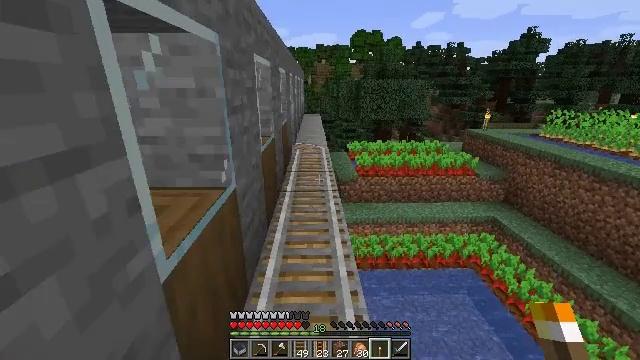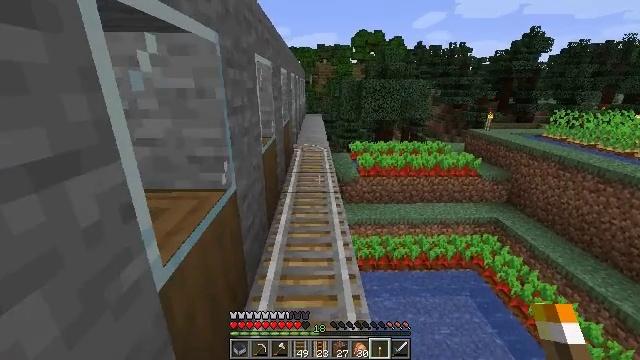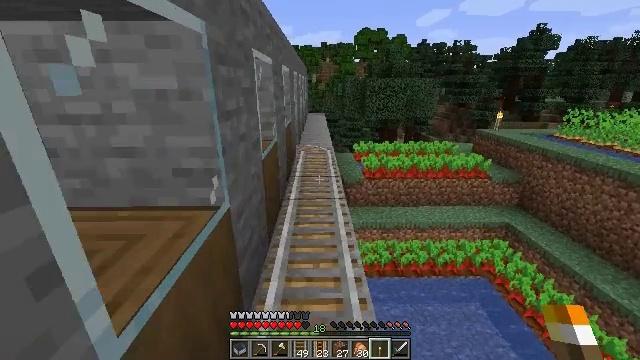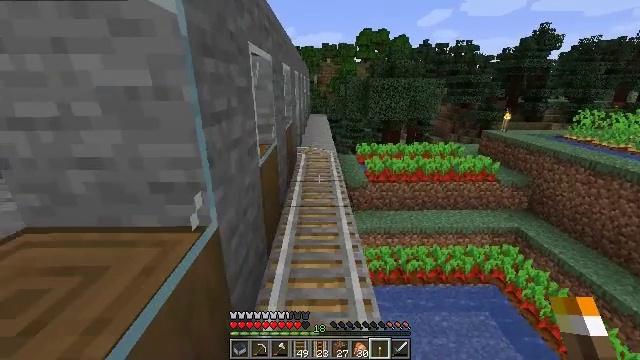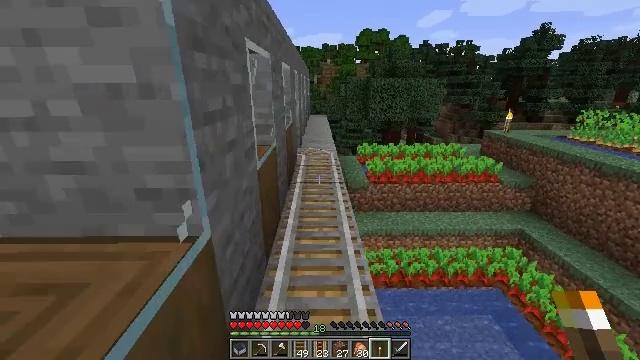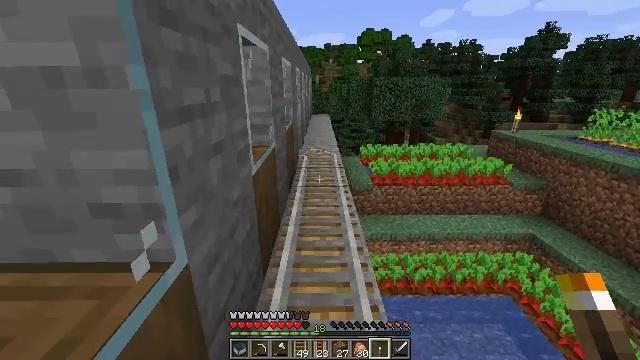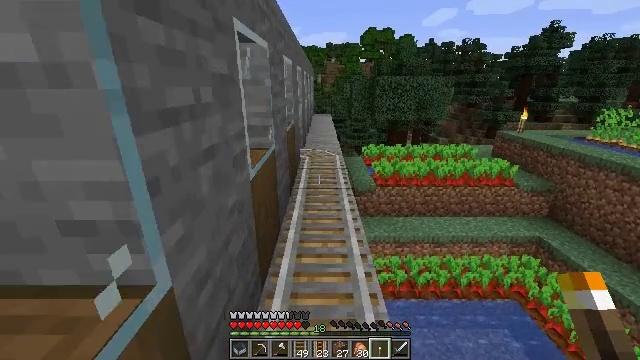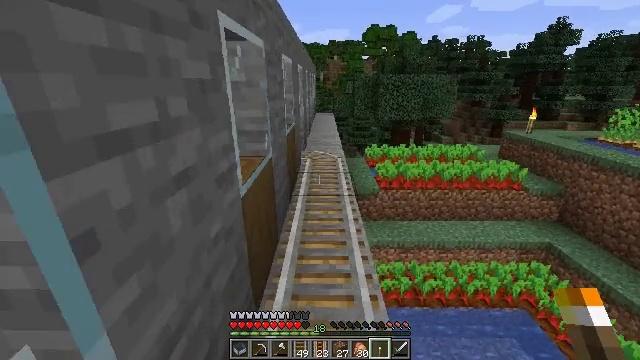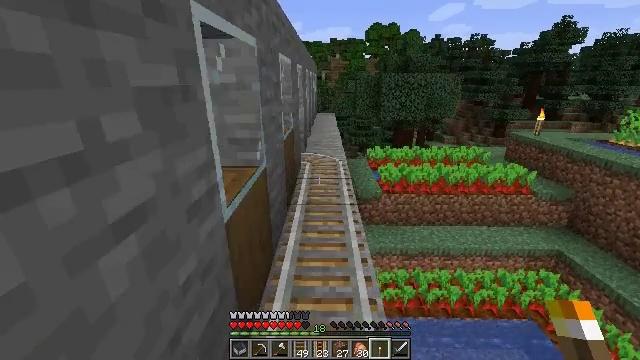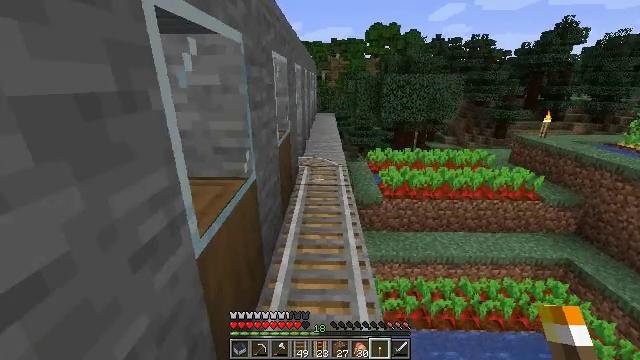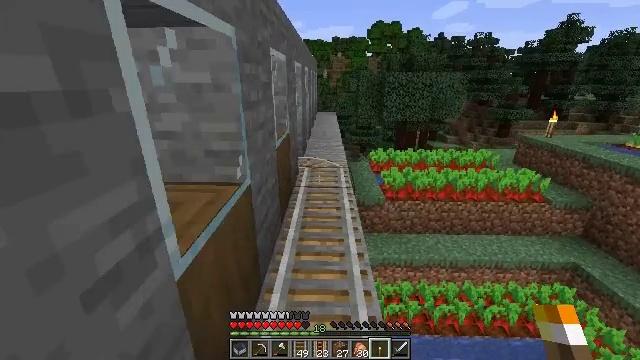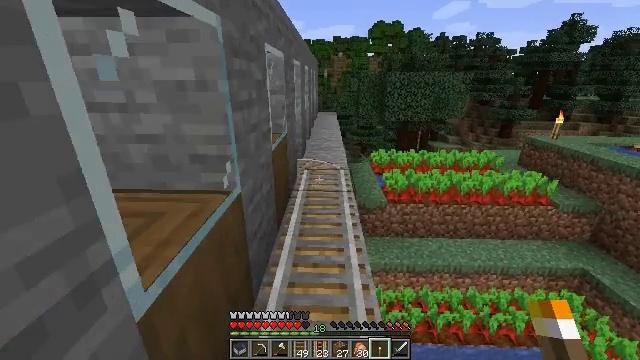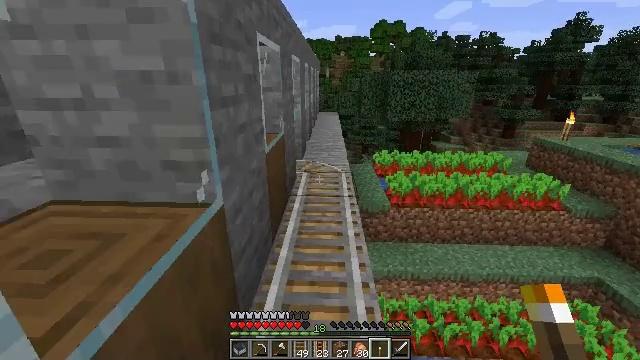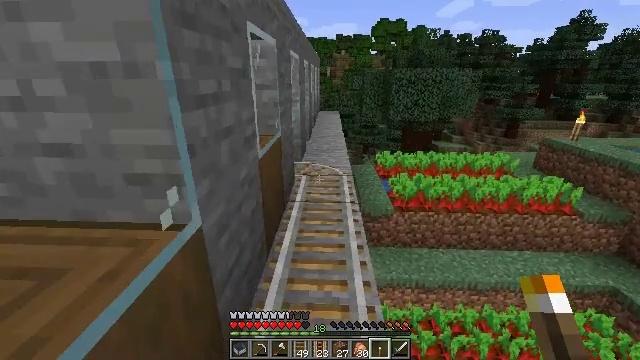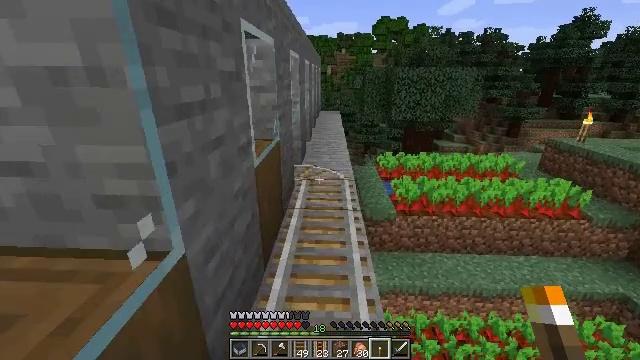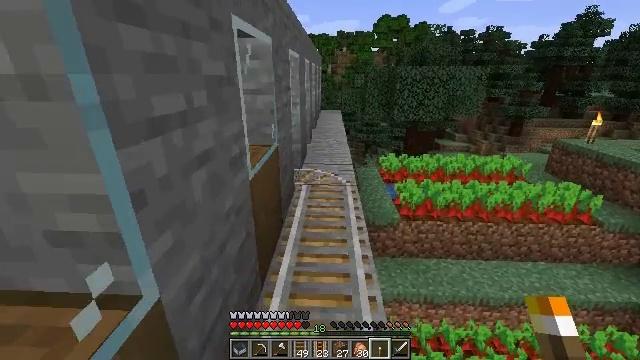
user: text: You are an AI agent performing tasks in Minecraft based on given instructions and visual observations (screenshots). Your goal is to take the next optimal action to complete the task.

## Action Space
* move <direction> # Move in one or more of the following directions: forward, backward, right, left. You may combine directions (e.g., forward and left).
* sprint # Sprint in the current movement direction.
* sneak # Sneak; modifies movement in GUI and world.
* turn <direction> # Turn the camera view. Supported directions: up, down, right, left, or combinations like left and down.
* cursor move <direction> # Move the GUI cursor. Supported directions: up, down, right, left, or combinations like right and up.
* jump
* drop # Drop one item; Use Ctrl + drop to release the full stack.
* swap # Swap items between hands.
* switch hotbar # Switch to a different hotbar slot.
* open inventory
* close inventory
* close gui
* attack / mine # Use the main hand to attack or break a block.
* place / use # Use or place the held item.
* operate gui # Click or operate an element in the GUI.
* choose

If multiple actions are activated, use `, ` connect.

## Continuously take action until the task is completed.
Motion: motion action
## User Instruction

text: Gather the rail for future use.
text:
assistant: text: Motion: move forward, sprint
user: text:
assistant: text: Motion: move forward, sprint
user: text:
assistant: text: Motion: move forward, sprint
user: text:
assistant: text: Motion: move forward, sprint
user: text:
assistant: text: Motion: move forward, sprint
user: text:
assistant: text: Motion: move forward
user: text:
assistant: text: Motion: move forward
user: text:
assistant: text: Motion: move forward
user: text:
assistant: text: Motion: move forward
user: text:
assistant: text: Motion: move forward, sprint
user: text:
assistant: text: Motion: move forward, sprint
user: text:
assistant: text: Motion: move forward, sprint
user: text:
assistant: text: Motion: move forward, sprint
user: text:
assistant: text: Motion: move forward, sprint
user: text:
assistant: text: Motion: move forward
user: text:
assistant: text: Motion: move forward
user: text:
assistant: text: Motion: move forward
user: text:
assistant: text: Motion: move forward
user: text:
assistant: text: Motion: move forward
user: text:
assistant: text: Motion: move forward
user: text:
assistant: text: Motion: move forward
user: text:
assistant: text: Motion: move forward
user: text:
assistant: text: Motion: move forward, turn left
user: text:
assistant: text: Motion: move forward, turn left
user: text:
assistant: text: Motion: move forward, turn left
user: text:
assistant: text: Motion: move forward, turn left
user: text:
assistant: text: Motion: move forward, turn left
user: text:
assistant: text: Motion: move forward, turn left
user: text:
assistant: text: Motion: move forward, turn left
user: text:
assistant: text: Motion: move forward, turn left